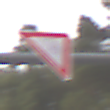
Verkehrszeichen: VorfahrtGewaehren
Umgebung: Outdoor, Nature
Tageszeit: SunriseSunset
Wetter: Clear
Licht: Natural
Jahreszeit: NotSpecified
Kontrast: LowContrast